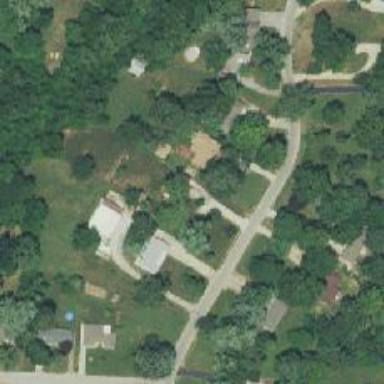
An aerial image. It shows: Driveway.